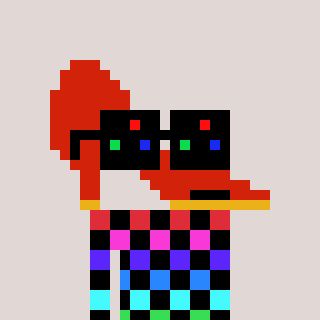
a pixel art character with square black sunglasses, a highheel-shaped head and a computerblue-colored body on a warm background